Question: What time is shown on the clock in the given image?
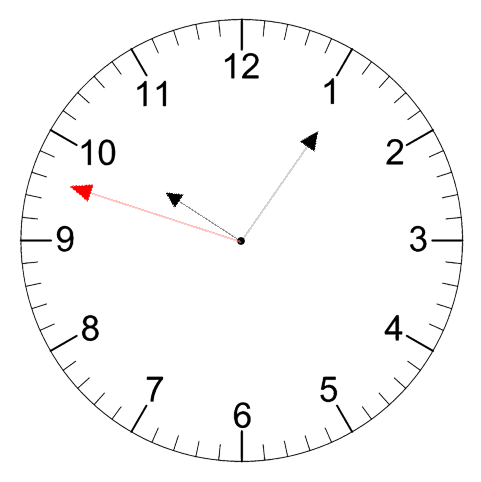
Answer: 10:05:48